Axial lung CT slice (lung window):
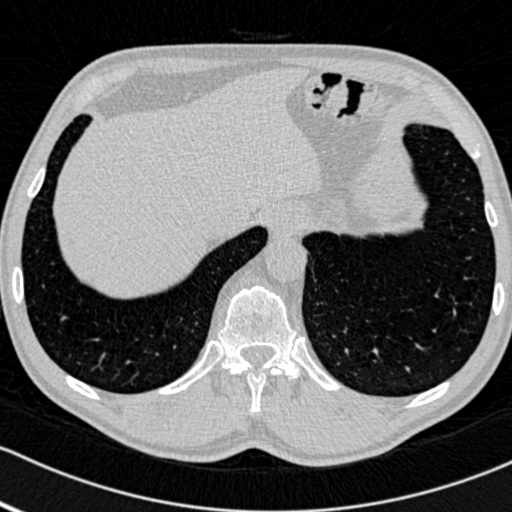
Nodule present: no